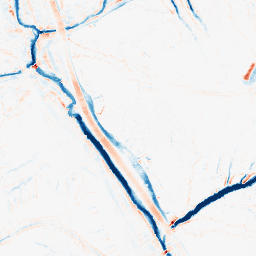
Category: morphological
Decomposition family: morphological
Decomposition parameters: operation: average
size: 5
Upsampling method: quintic
Upsampling parameters: scale: 4
Upsampling scale: 4